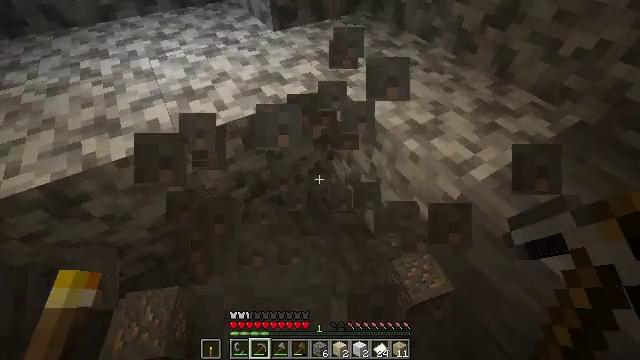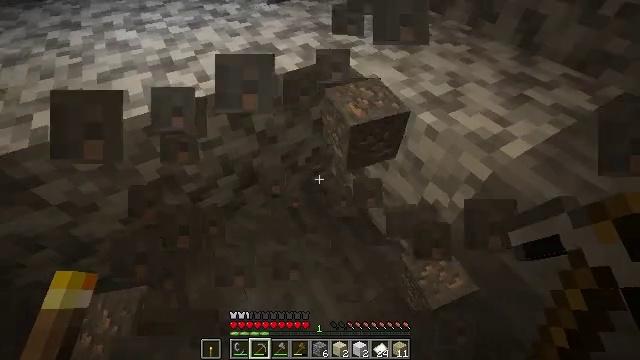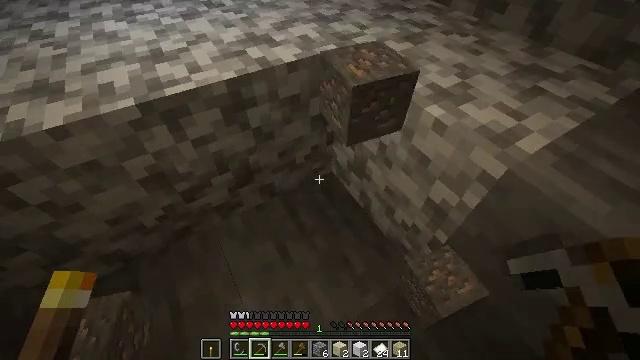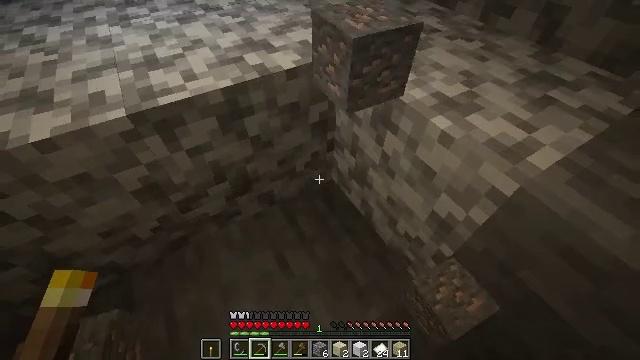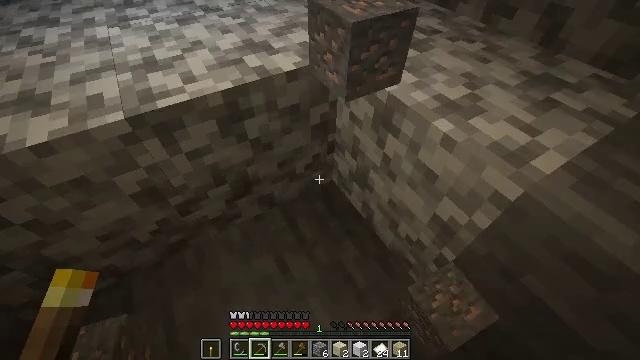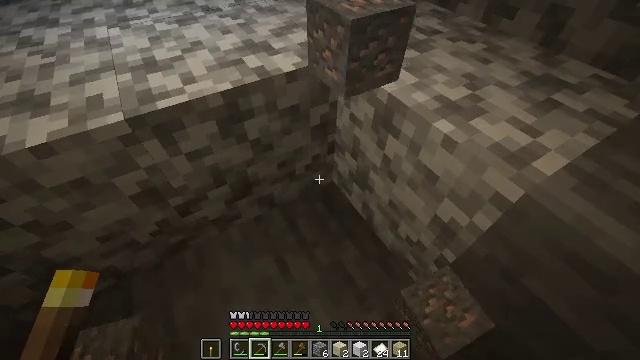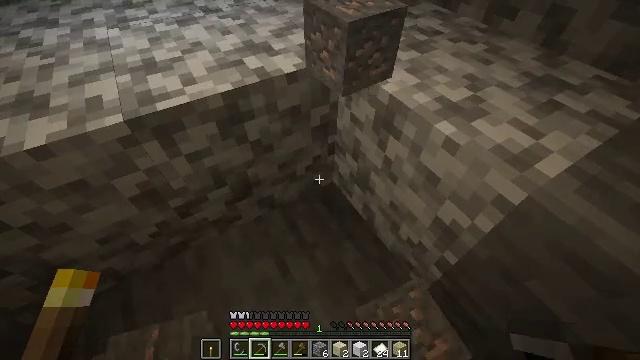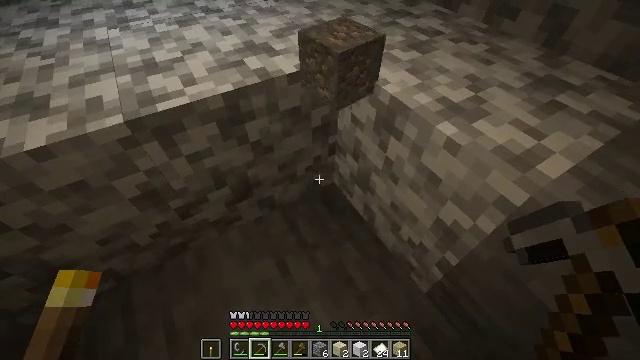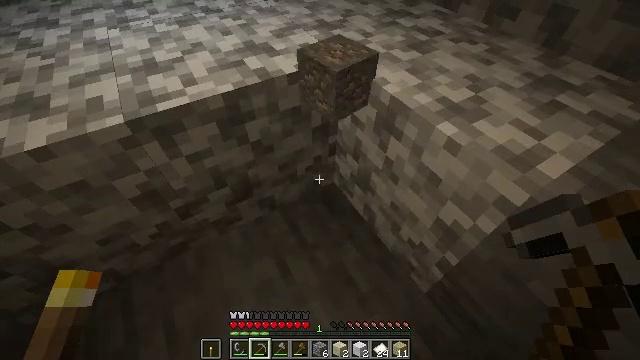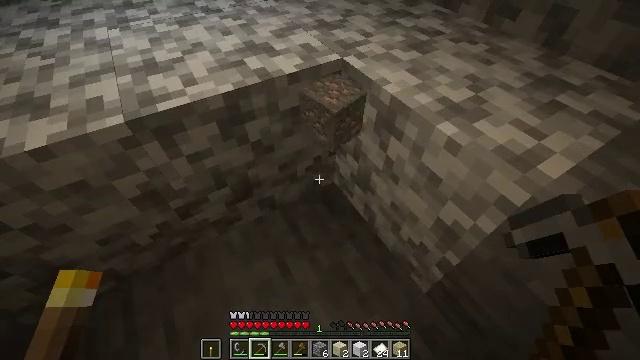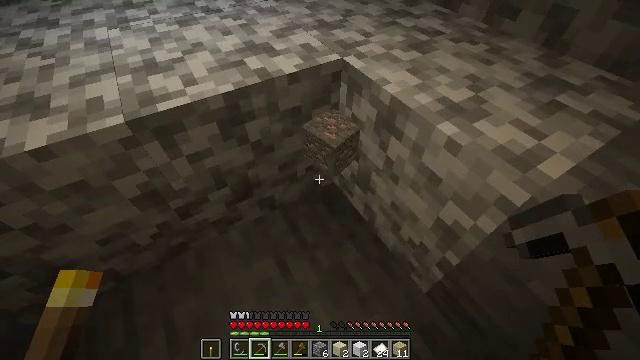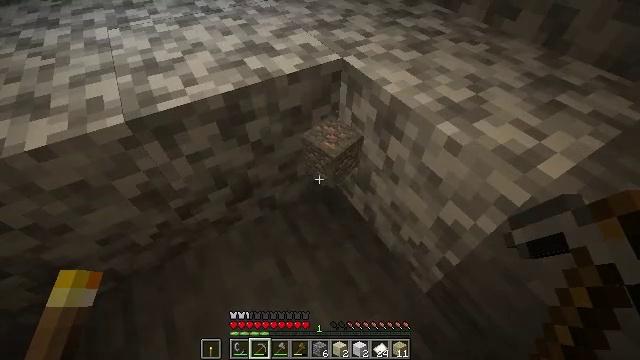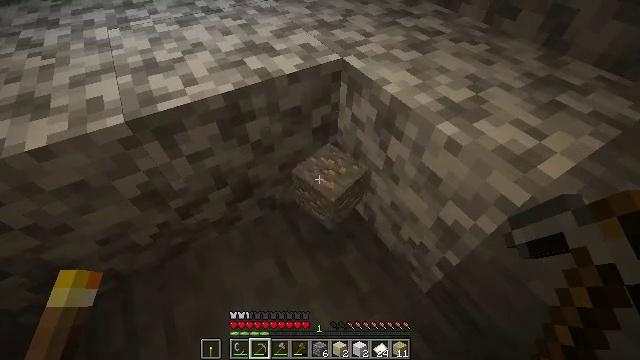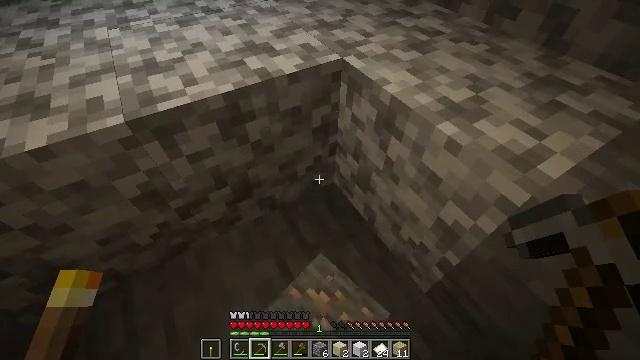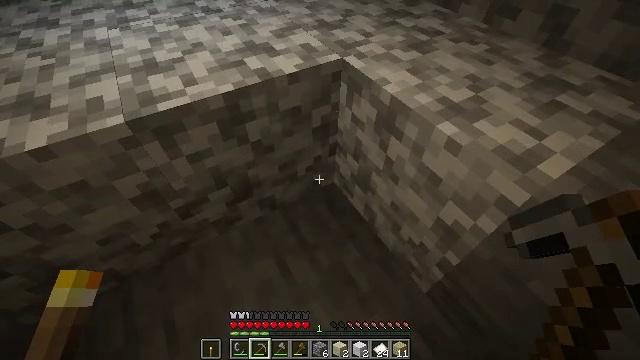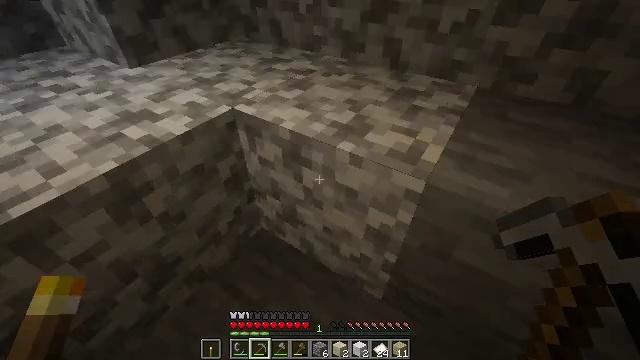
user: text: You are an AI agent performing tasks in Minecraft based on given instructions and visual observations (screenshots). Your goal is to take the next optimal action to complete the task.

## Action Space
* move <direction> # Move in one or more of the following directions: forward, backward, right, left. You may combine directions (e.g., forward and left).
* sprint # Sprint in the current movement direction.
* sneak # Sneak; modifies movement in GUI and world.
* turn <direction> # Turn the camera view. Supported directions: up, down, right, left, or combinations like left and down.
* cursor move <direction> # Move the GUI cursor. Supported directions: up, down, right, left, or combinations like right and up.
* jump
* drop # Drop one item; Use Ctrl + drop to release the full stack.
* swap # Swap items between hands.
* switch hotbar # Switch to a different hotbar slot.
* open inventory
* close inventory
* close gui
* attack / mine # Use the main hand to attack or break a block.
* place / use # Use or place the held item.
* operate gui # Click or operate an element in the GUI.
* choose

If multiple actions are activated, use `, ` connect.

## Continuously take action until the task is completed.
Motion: motion action
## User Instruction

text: craft item air
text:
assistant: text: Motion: no_op
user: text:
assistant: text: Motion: no_op
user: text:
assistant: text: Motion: no_op
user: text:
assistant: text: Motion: no_op
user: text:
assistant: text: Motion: no_op
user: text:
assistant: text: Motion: no_op
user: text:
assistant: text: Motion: no_op
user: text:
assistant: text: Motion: no_op
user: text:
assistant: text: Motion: no_op
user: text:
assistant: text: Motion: no_op
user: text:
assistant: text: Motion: no_op
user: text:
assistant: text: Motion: no_op
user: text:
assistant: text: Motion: no_op
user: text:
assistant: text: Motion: no_op
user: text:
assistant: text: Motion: turn right and up
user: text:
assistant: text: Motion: turn right and up
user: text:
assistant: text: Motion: turn right and up
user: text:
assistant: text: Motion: turn right
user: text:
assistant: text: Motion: turn right
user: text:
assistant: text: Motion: turn right
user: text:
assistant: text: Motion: no_op
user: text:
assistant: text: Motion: no_op
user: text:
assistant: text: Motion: move forward
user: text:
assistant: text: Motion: move forward
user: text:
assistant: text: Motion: move forward, turn right
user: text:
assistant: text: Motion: move forward, turn right and up
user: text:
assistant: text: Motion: move forward, turn right
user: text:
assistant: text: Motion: move forward, turn right
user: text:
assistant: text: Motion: move forward
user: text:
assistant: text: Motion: move forward